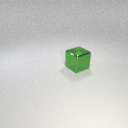
large green metal cube